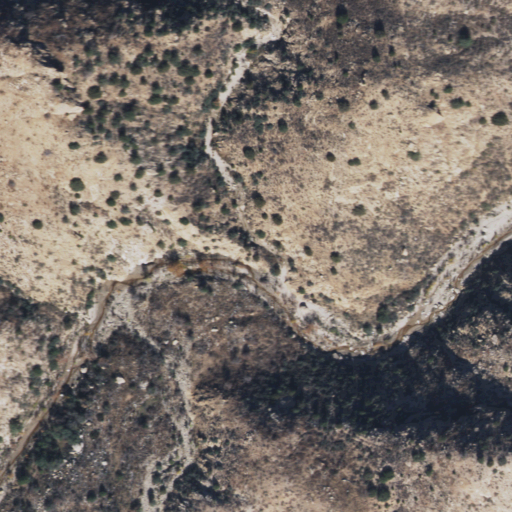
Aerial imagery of valley in Arizona named Fisher Canyon containing only shrub